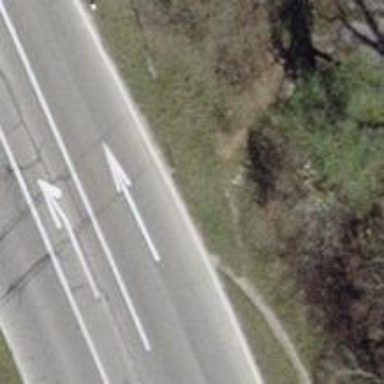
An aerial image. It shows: Path leading to bridge.